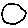
Label: circle